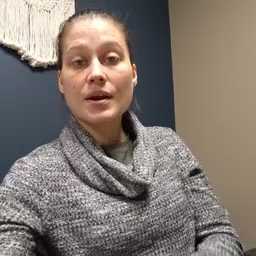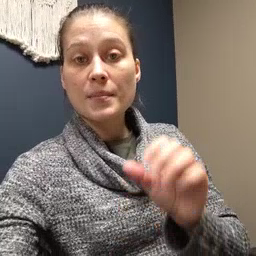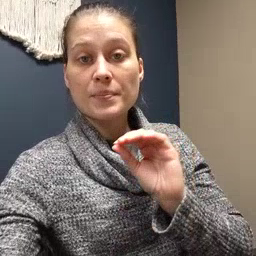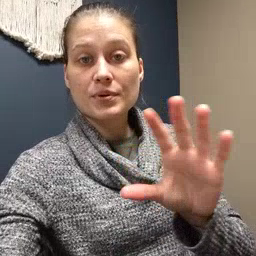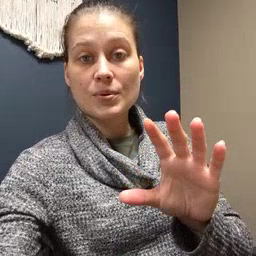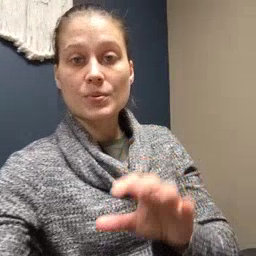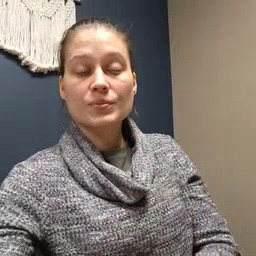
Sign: blow